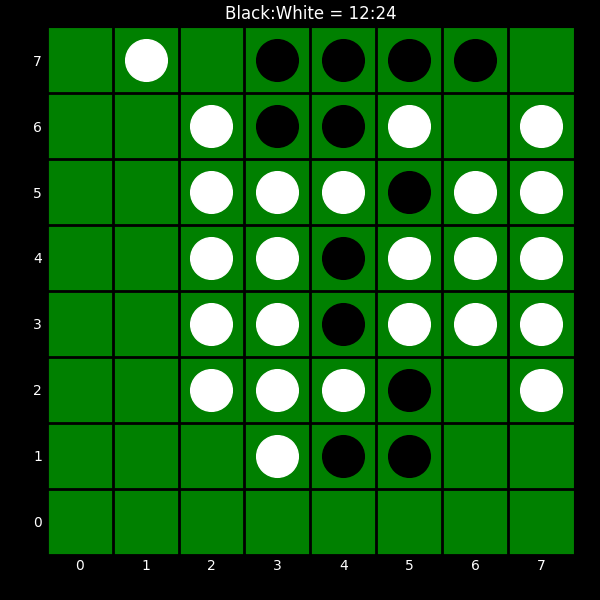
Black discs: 12
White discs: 24